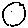
Label: moon